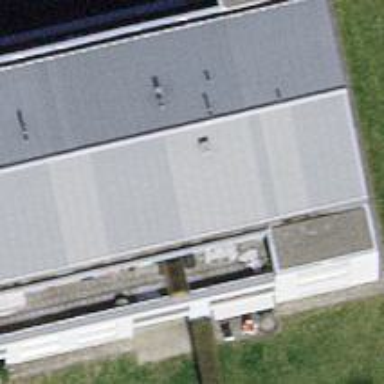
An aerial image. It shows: Flat-roofed building.